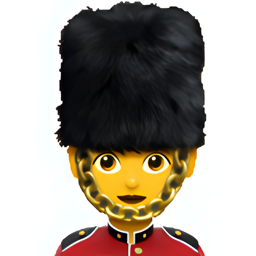
Name: female guard
Emoji: 💂‍♀️
Group: People & Body
Sub-group: person-role